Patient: sex F, age 58
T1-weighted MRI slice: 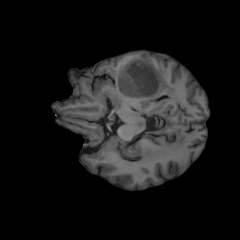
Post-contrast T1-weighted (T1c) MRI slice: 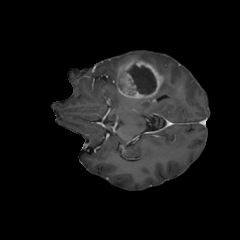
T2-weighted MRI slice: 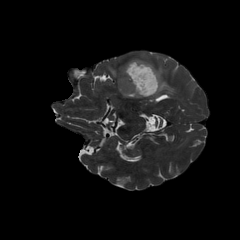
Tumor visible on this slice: yes
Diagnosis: Glioblastoma, IDH-wildtype
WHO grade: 4